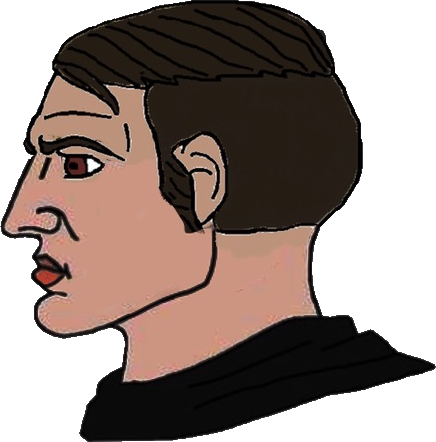
Label: 4_Yes_Chad